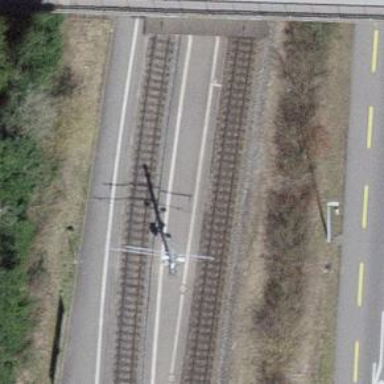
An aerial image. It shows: Light rail stop position for public transport.